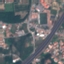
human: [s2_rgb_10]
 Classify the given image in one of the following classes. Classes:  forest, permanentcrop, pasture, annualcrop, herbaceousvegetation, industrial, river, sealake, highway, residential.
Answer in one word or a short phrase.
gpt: Highway